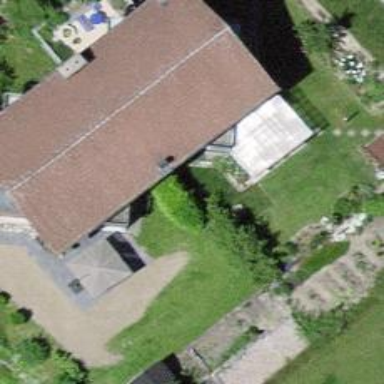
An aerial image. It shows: Terrace building.